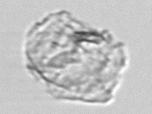
Label: detritus_transparent